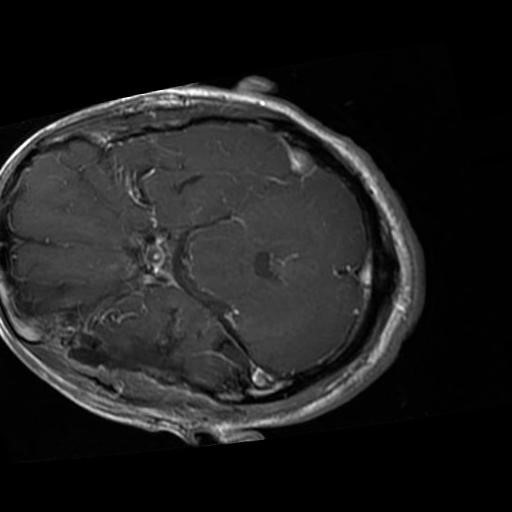
Label: brain_glioma